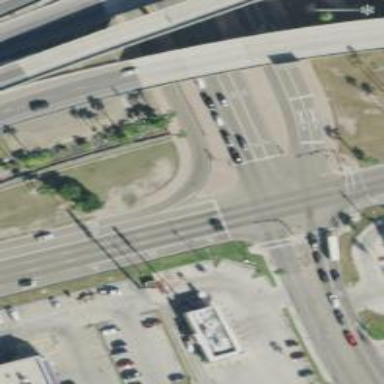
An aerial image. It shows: Primary link highway with turnaround junction.